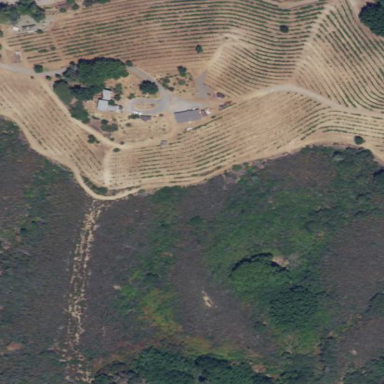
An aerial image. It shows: Unique farmland with vineyards growing grapes.